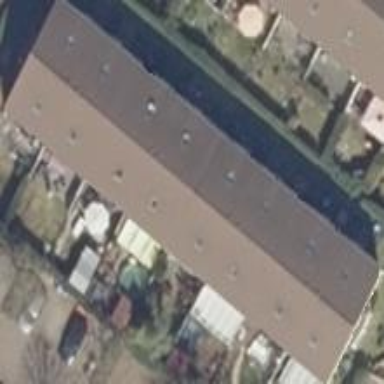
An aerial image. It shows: Terrace building.